Frequency: 50000
Velocity: 0,155
Power: 18,2
Pulse duration: 0,0000001
Pass count: 1
Magnification: 10
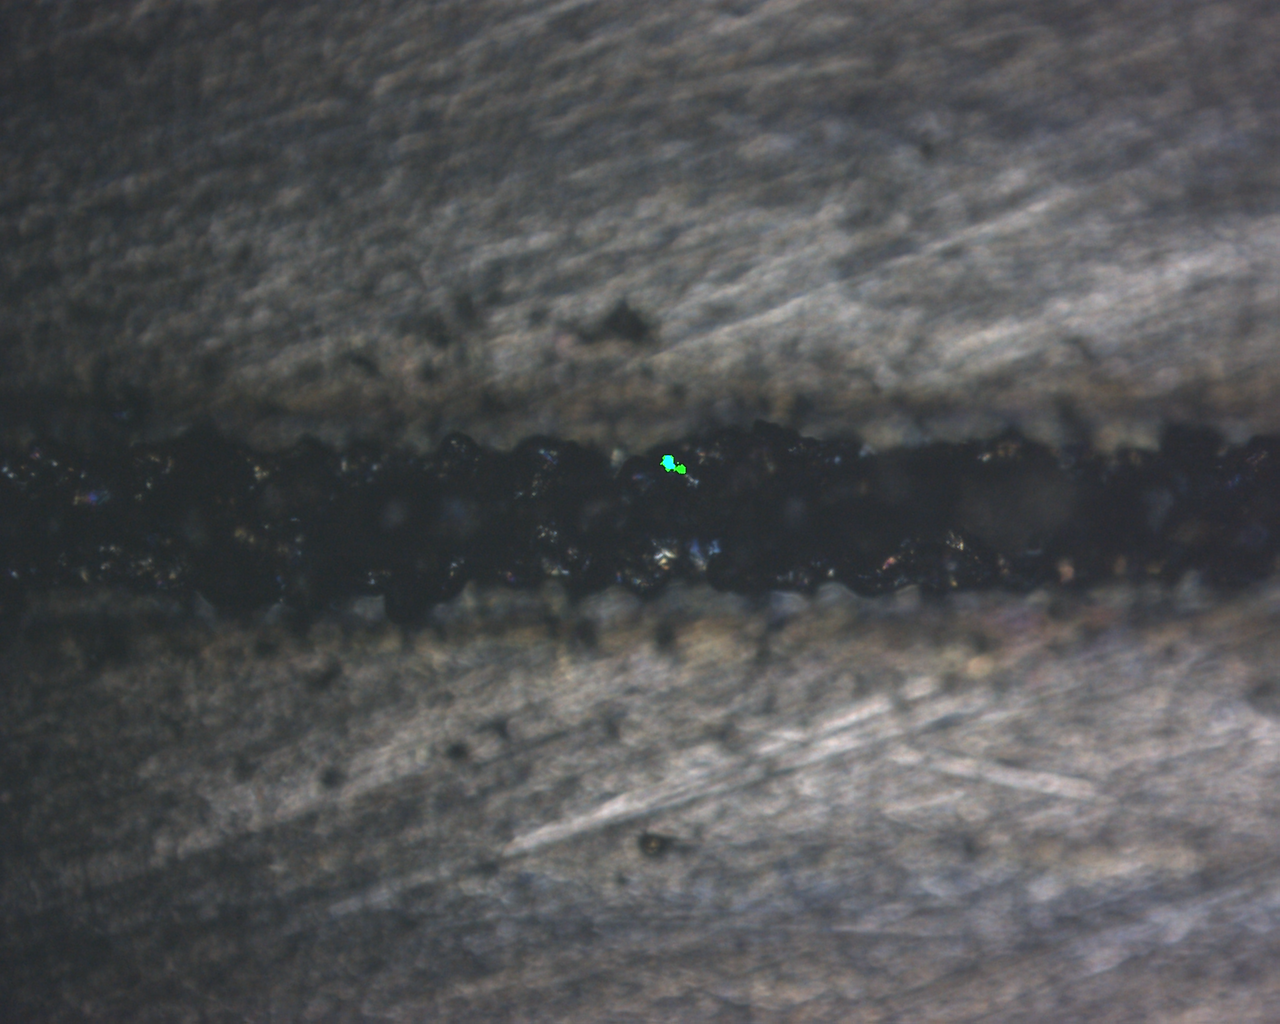
Measured width: 161.506
Other width: 62.638